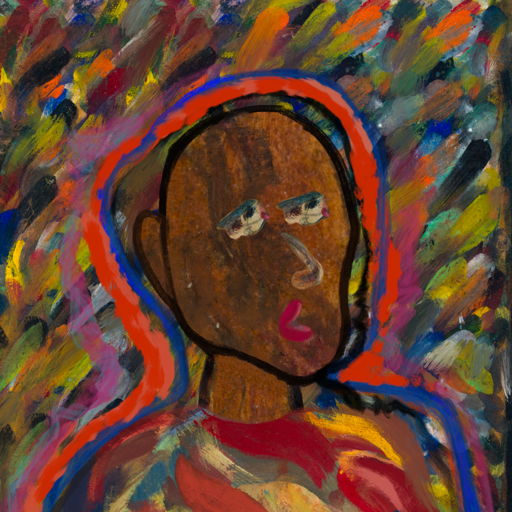
Background: An_Impression, Head And Neck Side: Mosgoul, Face Side: Pipe, Bust: Mother_And_Son_Son, Hair Side: Experience, Head Accessory: Blank, Second Necklace: Blank, Necklace: Blank, Baby: Blank